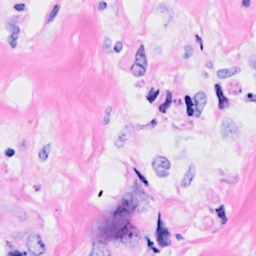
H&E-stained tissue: Breast